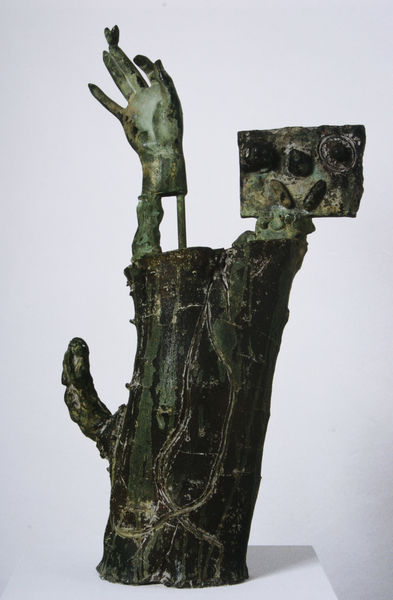
Titel: L'oiseau se niche sur les doigts en fleur, Der Vogel nistet auf den sich entfaltenden Fingern
Künstler: Joan Miró
Standort: Barcelona
Institution: Fundació Joan Miró
Schlagwörter: baum, hand, mann, schatten, weiß, finger, frau, grau, holz, licht, schwarz, muster, wand, gesicht, mensch, stehen, stein, tod, bild, ast, baumstamm, stamm, figur, paar, reiter, stock, skulptur, stab, moderne, abstrakt, modern, risse, formen, büste, bronze, plastik, podest, abstraktion, collage, surrealismus, foto, masserung, dada, penis, messing, zweig, form, kollage, rinde, struktur, kaktus, guss, stumpf, baumstumpf, riss, phallus, ritzung, auswuchs, erektion